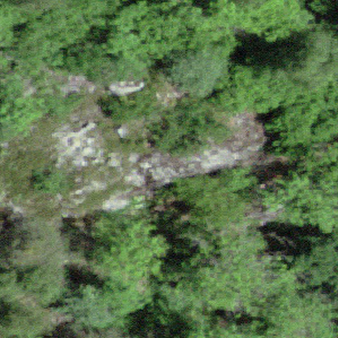
Label: other